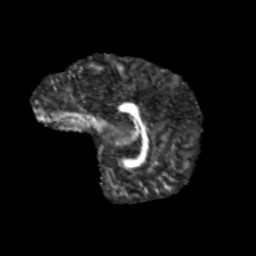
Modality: FA
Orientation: sagittal
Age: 12
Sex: female
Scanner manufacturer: siemens
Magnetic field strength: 3 T
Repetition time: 3.8 s
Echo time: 0.07 s